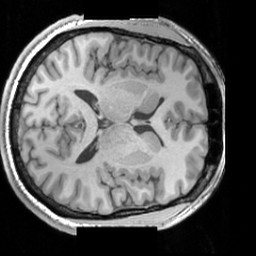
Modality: T1w
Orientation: axial
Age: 22
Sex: male
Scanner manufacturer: siemens
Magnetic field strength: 3 T
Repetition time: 1.63 s
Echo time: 0.00311 s